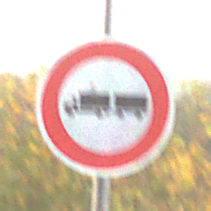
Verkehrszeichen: VerbotLastkraftwagenMitAnhaenger
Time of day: SunriseSunset
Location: Outdoor (Nature)
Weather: PartlyCloudy
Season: NotSpecified
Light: Natural